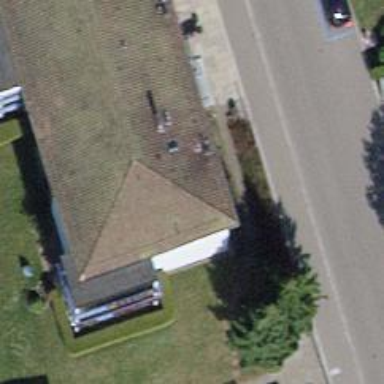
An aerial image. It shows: Hipped roof on apartment building.